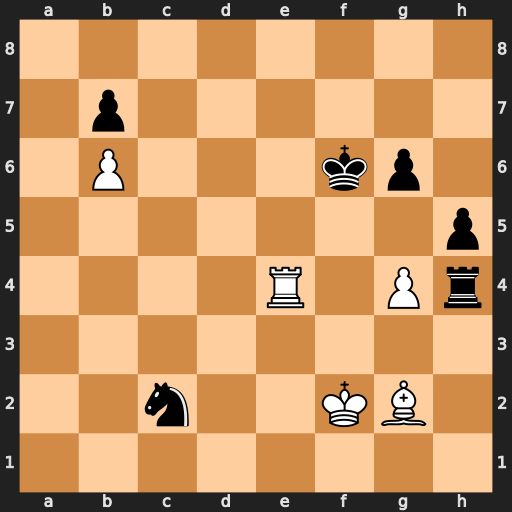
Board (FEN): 8/1p6/1P3kp1/7p/4R1Pr/8/2n2KB1/8
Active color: w
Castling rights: -
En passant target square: -
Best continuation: g5+ Kxg5 Rxh4 Kxh4 Bxb7 Nb4 Ke3 Kg5 Kd4